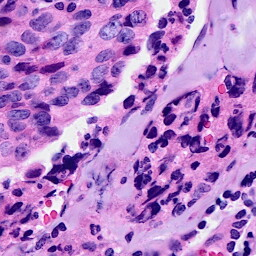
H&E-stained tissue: Breast